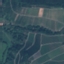
Land use / land cover: PermanentCrop